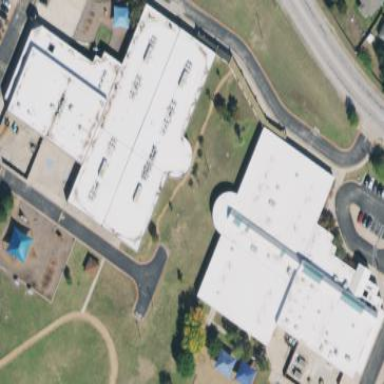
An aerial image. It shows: School building.